Question: I'm facing a problem using CSS. I've expended the time allotted to complete the target job, but it's too hard for me. Now I'm going ask all of you (webmasters/developers) to solve my problem.

Please review this picture and tell me how I can move the second line of text for the bullets numbered (3, 5, 6, 8) - I want the second line of text to start at the same horizontal position at which the first one starts.
Here is CSS of this sidebar:
'''
.plugins ul{padding-left:0;counter-reset:plugincount;}
.plugins ul li{border-bottom:1px dashed #ddd;line-height:20px}
.plugins ul li:before{content:counter(plugincount);counter-increment:plugincount;margin-left:-10px;margin-right:1px;background:#8FC93E;border-radius:25px;border:1px solid #000;color:#fff;font:bold 16px georgia;padding:.3em .6em}
..plugins ul li{border-bottom:1px dashed #ddd}
.plugins ul li a{margin-left:10px;}
.plugins ul li a:hover{text-decoration:none}
.plugins ul li:hover,.plugins ul li:hover{border-bottom:1px dashed #696969}
'''
Here is the original link of site: <URL>
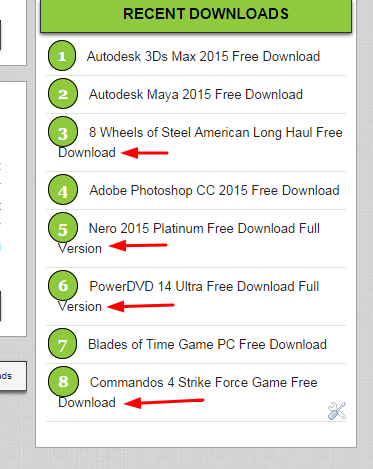
Answer: You need to make the bullets be outside the 'li' content:
'''
ul li { list-style-position: outside; margin-left: 1em; }
'''